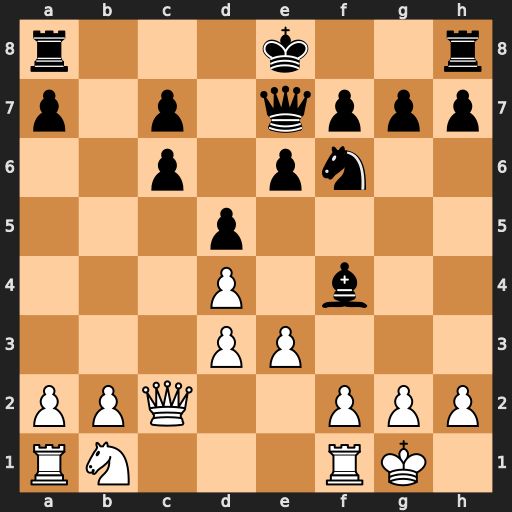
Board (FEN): r3k2r/p1p1qppp/2p1pn2/3p4/3P1b2/3PP3/PPQ2PPP/RN3RK1
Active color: w
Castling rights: kq
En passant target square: -
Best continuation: Qxc6+ Qd7 Qxa8+